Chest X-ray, PA view. Patient: 35 years old, sex M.
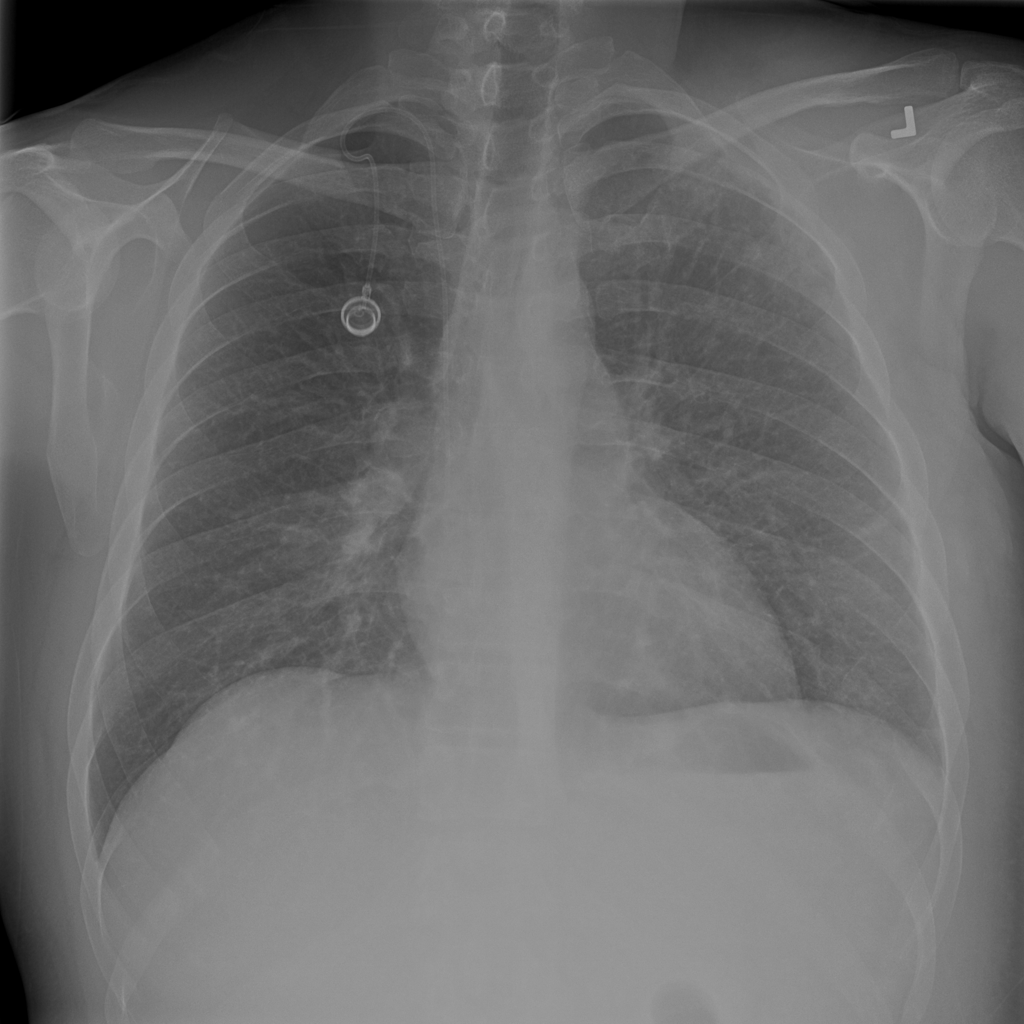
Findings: Atelectasis, Fibrosis